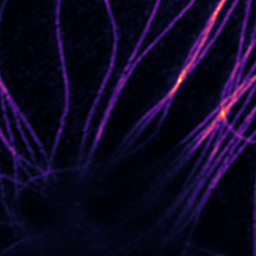
Label: Super-resolution Microtubules image